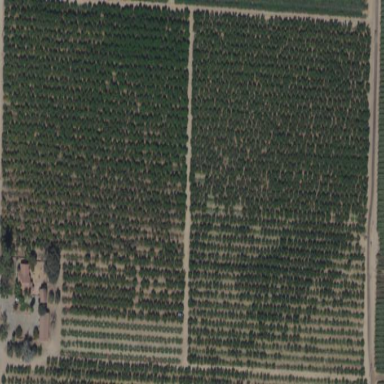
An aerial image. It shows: Orchard filled with nectarine trees.